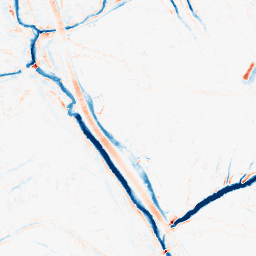
Category: morphological
Decomposition family: morphological
Decomposition parameters: operation: average
size: 5
Upsampling method: sinc_hamming
Upsampling parameters: scale: 8
kernel_size: 16
Upsampling scale: 8